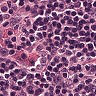
Metastatic tissue present: no